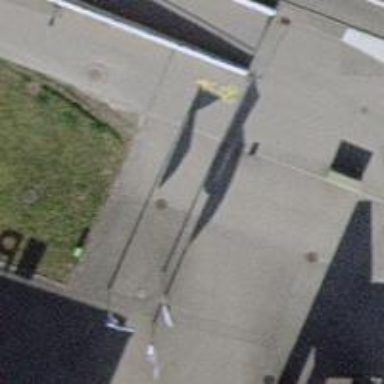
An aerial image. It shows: Bollard.